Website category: university
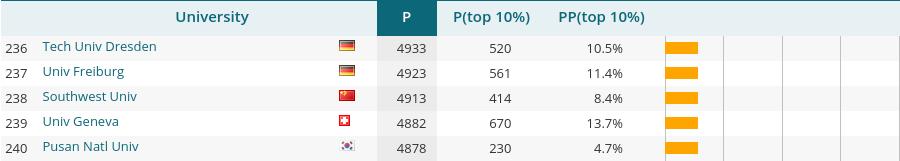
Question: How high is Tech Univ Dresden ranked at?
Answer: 236

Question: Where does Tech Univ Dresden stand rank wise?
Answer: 236

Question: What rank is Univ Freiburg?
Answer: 237

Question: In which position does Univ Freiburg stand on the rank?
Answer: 237

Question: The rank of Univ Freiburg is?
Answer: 237

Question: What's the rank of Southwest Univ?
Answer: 238

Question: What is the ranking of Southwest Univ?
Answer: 238

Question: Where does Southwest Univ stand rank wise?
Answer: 238

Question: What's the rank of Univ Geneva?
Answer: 239

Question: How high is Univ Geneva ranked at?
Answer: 239

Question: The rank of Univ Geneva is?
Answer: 239

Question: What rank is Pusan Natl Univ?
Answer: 240

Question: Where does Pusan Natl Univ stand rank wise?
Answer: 240

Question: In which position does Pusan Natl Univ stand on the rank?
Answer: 240

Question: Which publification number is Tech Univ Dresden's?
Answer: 4933

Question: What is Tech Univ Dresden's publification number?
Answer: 4933

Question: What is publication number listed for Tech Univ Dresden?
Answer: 4933

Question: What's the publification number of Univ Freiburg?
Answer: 4923

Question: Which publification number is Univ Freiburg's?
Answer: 4923

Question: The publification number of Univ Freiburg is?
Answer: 4923

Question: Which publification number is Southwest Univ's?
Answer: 4913

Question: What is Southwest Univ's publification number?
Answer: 4913

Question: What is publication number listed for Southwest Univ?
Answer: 4913

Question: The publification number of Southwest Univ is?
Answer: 4913

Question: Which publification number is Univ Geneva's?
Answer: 4882

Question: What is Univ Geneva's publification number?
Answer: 4882

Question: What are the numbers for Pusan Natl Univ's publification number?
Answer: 4878

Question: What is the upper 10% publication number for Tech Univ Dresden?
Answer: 520

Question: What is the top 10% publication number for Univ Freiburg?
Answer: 561

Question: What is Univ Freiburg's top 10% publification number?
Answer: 561

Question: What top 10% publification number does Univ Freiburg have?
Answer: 561

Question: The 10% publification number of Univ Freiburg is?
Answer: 561

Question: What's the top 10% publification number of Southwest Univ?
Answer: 414

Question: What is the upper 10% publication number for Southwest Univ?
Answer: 414

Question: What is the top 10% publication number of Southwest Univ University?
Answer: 414

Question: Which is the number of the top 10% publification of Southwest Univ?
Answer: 414

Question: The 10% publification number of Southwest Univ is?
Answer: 414

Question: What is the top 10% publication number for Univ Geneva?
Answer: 670

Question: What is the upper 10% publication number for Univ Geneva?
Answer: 670

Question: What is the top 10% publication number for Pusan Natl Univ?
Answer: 230

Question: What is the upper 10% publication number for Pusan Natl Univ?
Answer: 230

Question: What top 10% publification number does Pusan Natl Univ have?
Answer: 230

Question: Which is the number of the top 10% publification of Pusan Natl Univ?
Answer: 230

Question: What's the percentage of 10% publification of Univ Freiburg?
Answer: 11.4%

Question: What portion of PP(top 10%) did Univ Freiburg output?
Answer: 11.4%

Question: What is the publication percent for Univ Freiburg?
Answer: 11.4%

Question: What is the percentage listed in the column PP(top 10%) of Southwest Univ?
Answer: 8.4%

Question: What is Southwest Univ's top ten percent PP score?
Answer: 8.4%

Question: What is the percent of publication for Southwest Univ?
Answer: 8.4%

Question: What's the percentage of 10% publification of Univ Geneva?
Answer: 13.7%

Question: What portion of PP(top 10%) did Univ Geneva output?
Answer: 13.7%

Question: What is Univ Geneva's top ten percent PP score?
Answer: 13.7%

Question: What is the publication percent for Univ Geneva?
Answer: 13.7%

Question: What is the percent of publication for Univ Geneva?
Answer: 13.7%

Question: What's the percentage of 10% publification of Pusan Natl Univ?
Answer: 4.7%

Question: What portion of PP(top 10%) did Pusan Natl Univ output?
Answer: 4.7%

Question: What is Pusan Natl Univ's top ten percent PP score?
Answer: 4.7%

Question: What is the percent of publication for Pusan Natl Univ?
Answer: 4.7%

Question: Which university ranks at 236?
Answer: Tech Univ Dresden

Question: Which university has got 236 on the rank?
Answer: Tech Univ Dresden

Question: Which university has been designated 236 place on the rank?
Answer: Tech Univ Dresden

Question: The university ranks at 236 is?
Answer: Tech Univ Dresden

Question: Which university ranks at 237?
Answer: Univ Freiburg

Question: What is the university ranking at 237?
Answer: Univ Freiburg